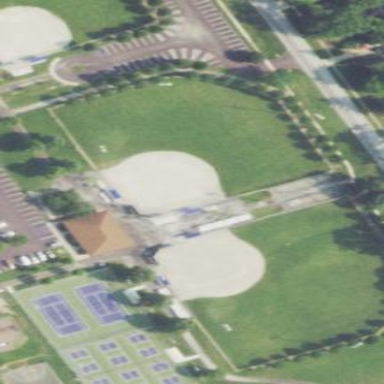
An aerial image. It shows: Baseball pitch for leisure land.